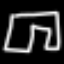
Label: pants